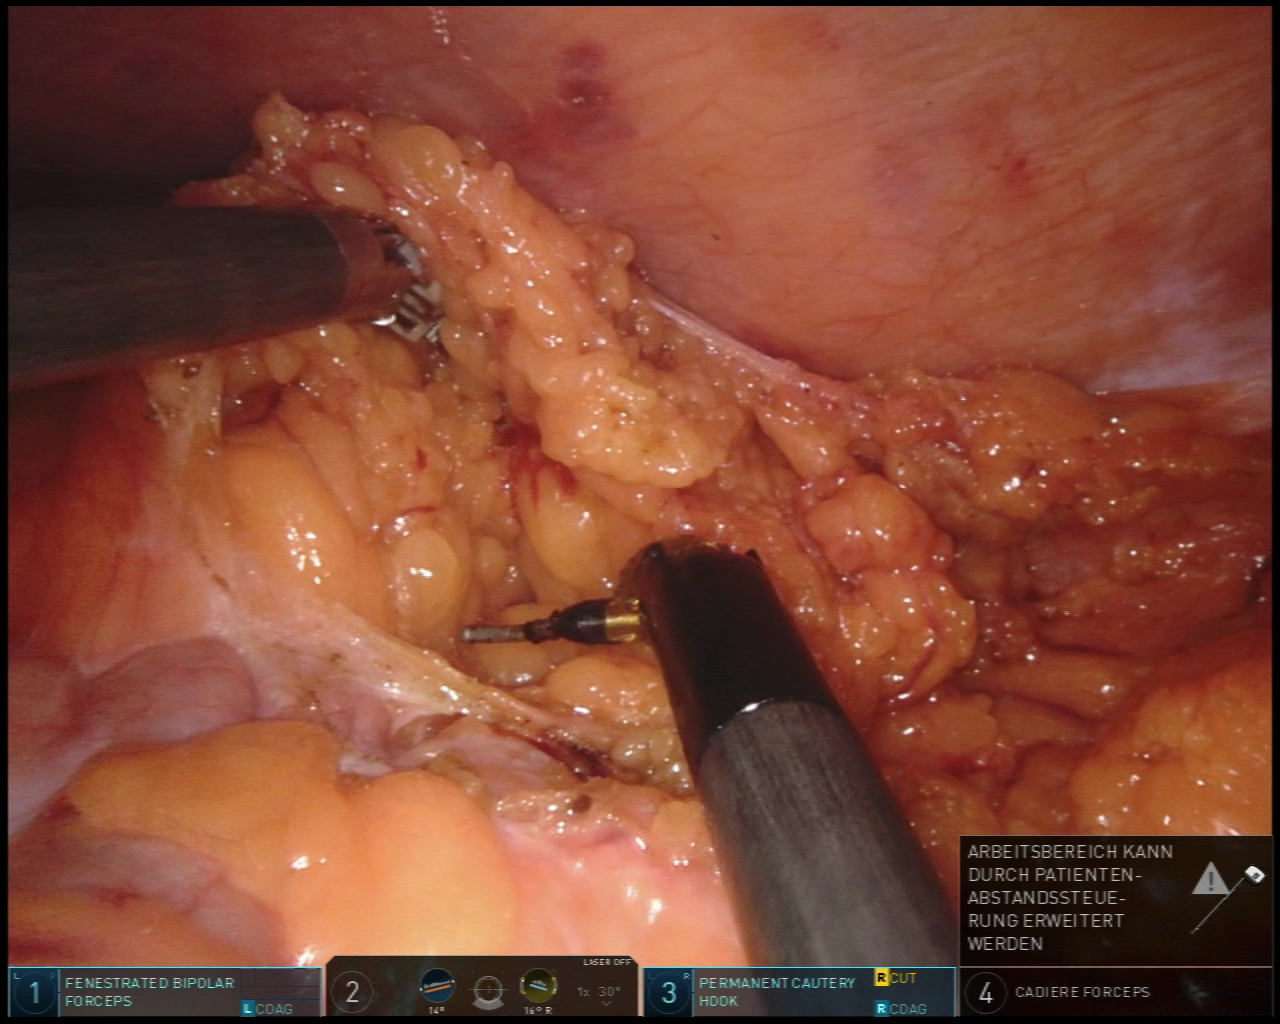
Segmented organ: colon
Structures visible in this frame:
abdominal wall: yes
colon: yes
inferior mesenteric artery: no
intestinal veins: no
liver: no
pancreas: no
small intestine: no
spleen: no
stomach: no
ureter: no
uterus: no
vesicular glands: no